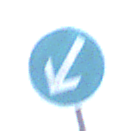
Verkehrszeichen: VorgeschriebeneVorbeifahrtLinks
Umgebung: Outdoor, Nature
Tageszeit: SunriseSunset
Wetter: PartlyCloudy
Licht: Natural
Jahreszeit: NotSpecified
Kontrast: LowContrast